Field crop: maize
Growth stage: 2
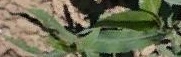
Species: maize